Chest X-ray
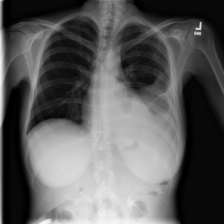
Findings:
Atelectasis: negative
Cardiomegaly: negative
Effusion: positive
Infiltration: negative
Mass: negative
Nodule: negative
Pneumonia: negative
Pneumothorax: negative
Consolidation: negative
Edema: negative
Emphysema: negative
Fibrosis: negative
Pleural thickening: negative
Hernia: negative